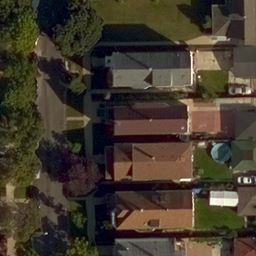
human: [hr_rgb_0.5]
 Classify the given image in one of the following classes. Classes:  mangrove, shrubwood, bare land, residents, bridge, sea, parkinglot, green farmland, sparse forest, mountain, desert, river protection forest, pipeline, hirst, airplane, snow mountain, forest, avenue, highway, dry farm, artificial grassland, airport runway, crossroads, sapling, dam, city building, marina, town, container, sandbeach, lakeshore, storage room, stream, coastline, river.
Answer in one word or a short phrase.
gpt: residents